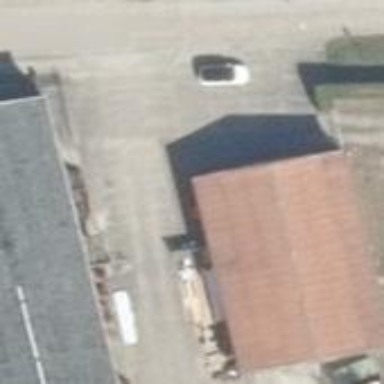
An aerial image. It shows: Industrial building.